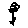
Label: flower